Field crop: maize
Growth stage: 2
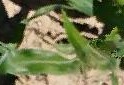
Species: maize